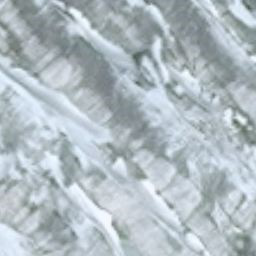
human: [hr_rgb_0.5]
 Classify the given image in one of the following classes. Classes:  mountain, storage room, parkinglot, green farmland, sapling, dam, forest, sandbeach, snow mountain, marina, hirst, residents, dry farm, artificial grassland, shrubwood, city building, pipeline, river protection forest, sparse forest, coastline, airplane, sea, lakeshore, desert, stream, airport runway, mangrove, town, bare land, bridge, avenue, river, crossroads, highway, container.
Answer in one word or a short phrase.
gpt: snow mountain